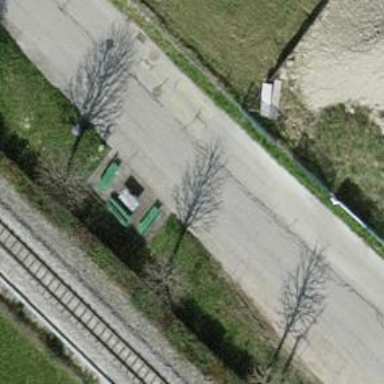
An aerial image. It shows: Bench for seating.